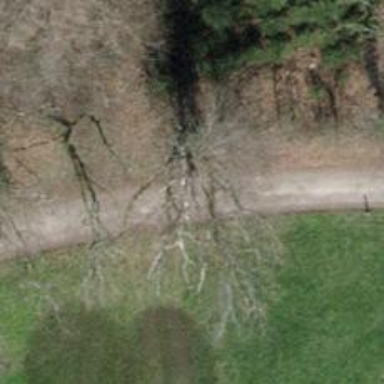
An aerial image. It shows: Path.